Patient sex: M
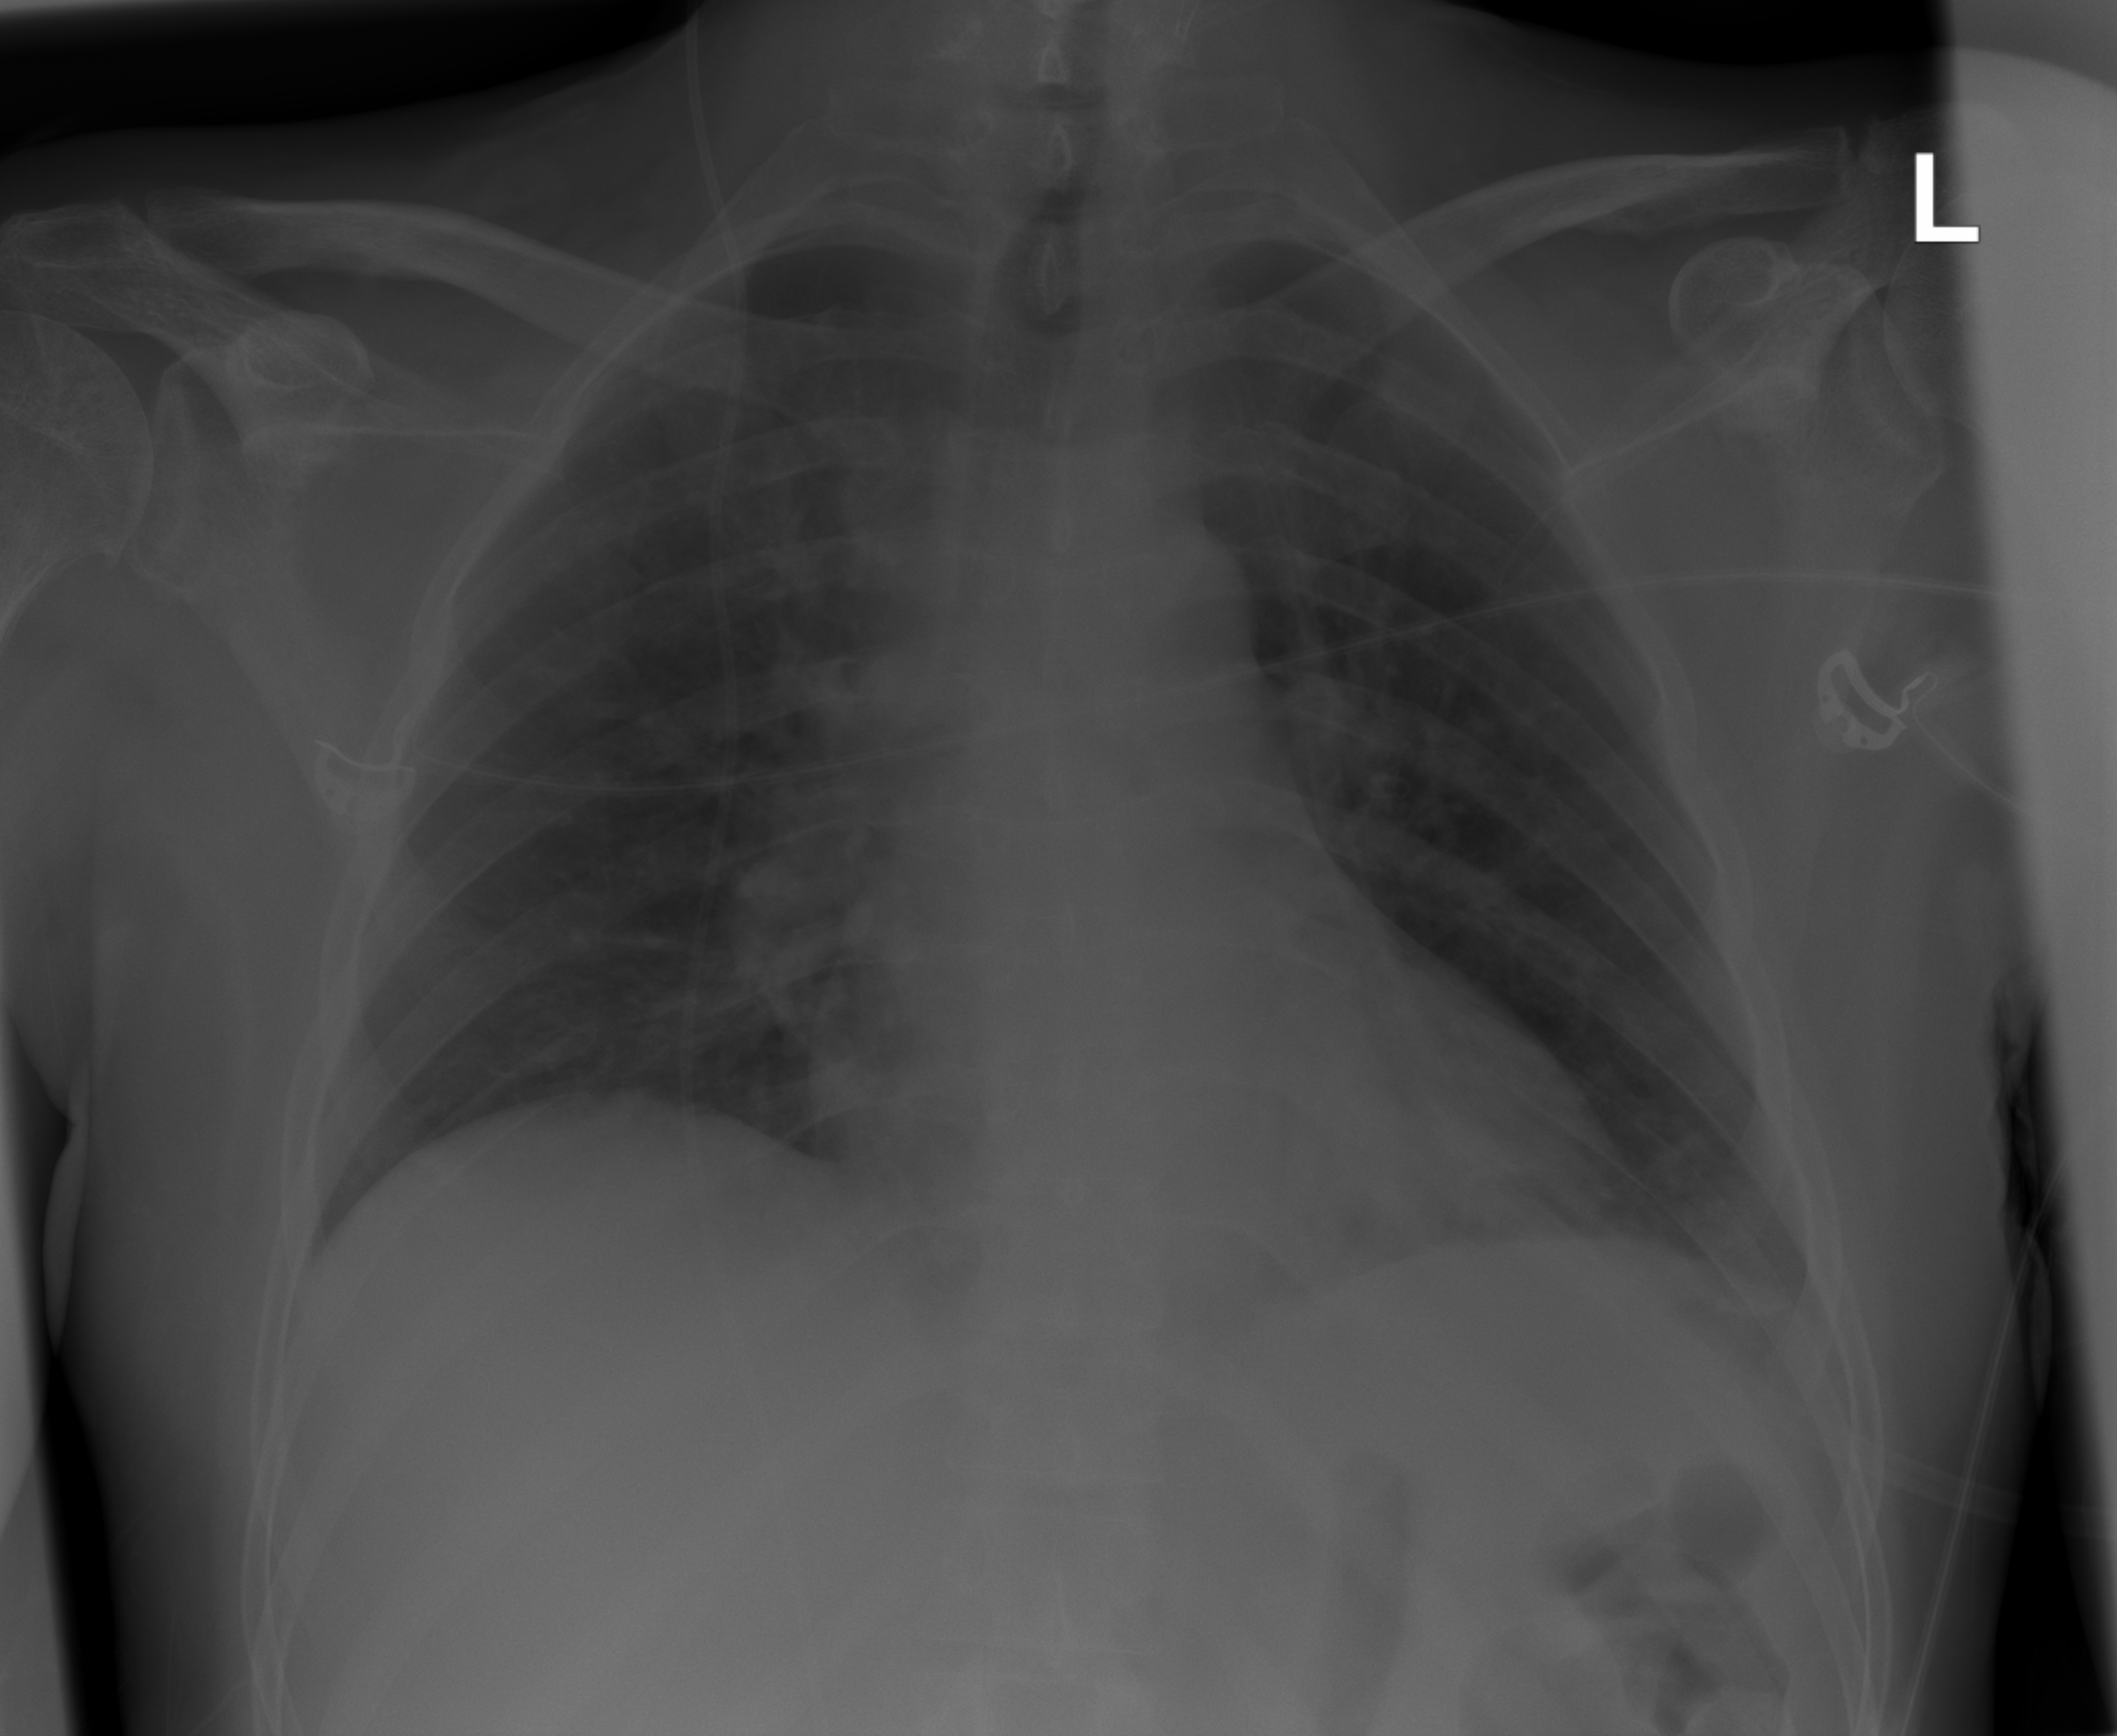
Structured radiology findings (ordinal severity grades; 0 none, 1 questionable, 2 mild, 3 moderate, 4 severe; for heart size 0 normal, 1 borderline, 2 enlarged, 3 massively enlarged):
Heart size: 0
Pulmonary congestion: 0
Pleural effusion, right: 0
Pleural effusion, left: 0
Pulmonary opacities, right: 0
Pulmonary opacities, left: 2
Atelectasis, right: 0
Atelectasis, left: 0